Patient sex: M
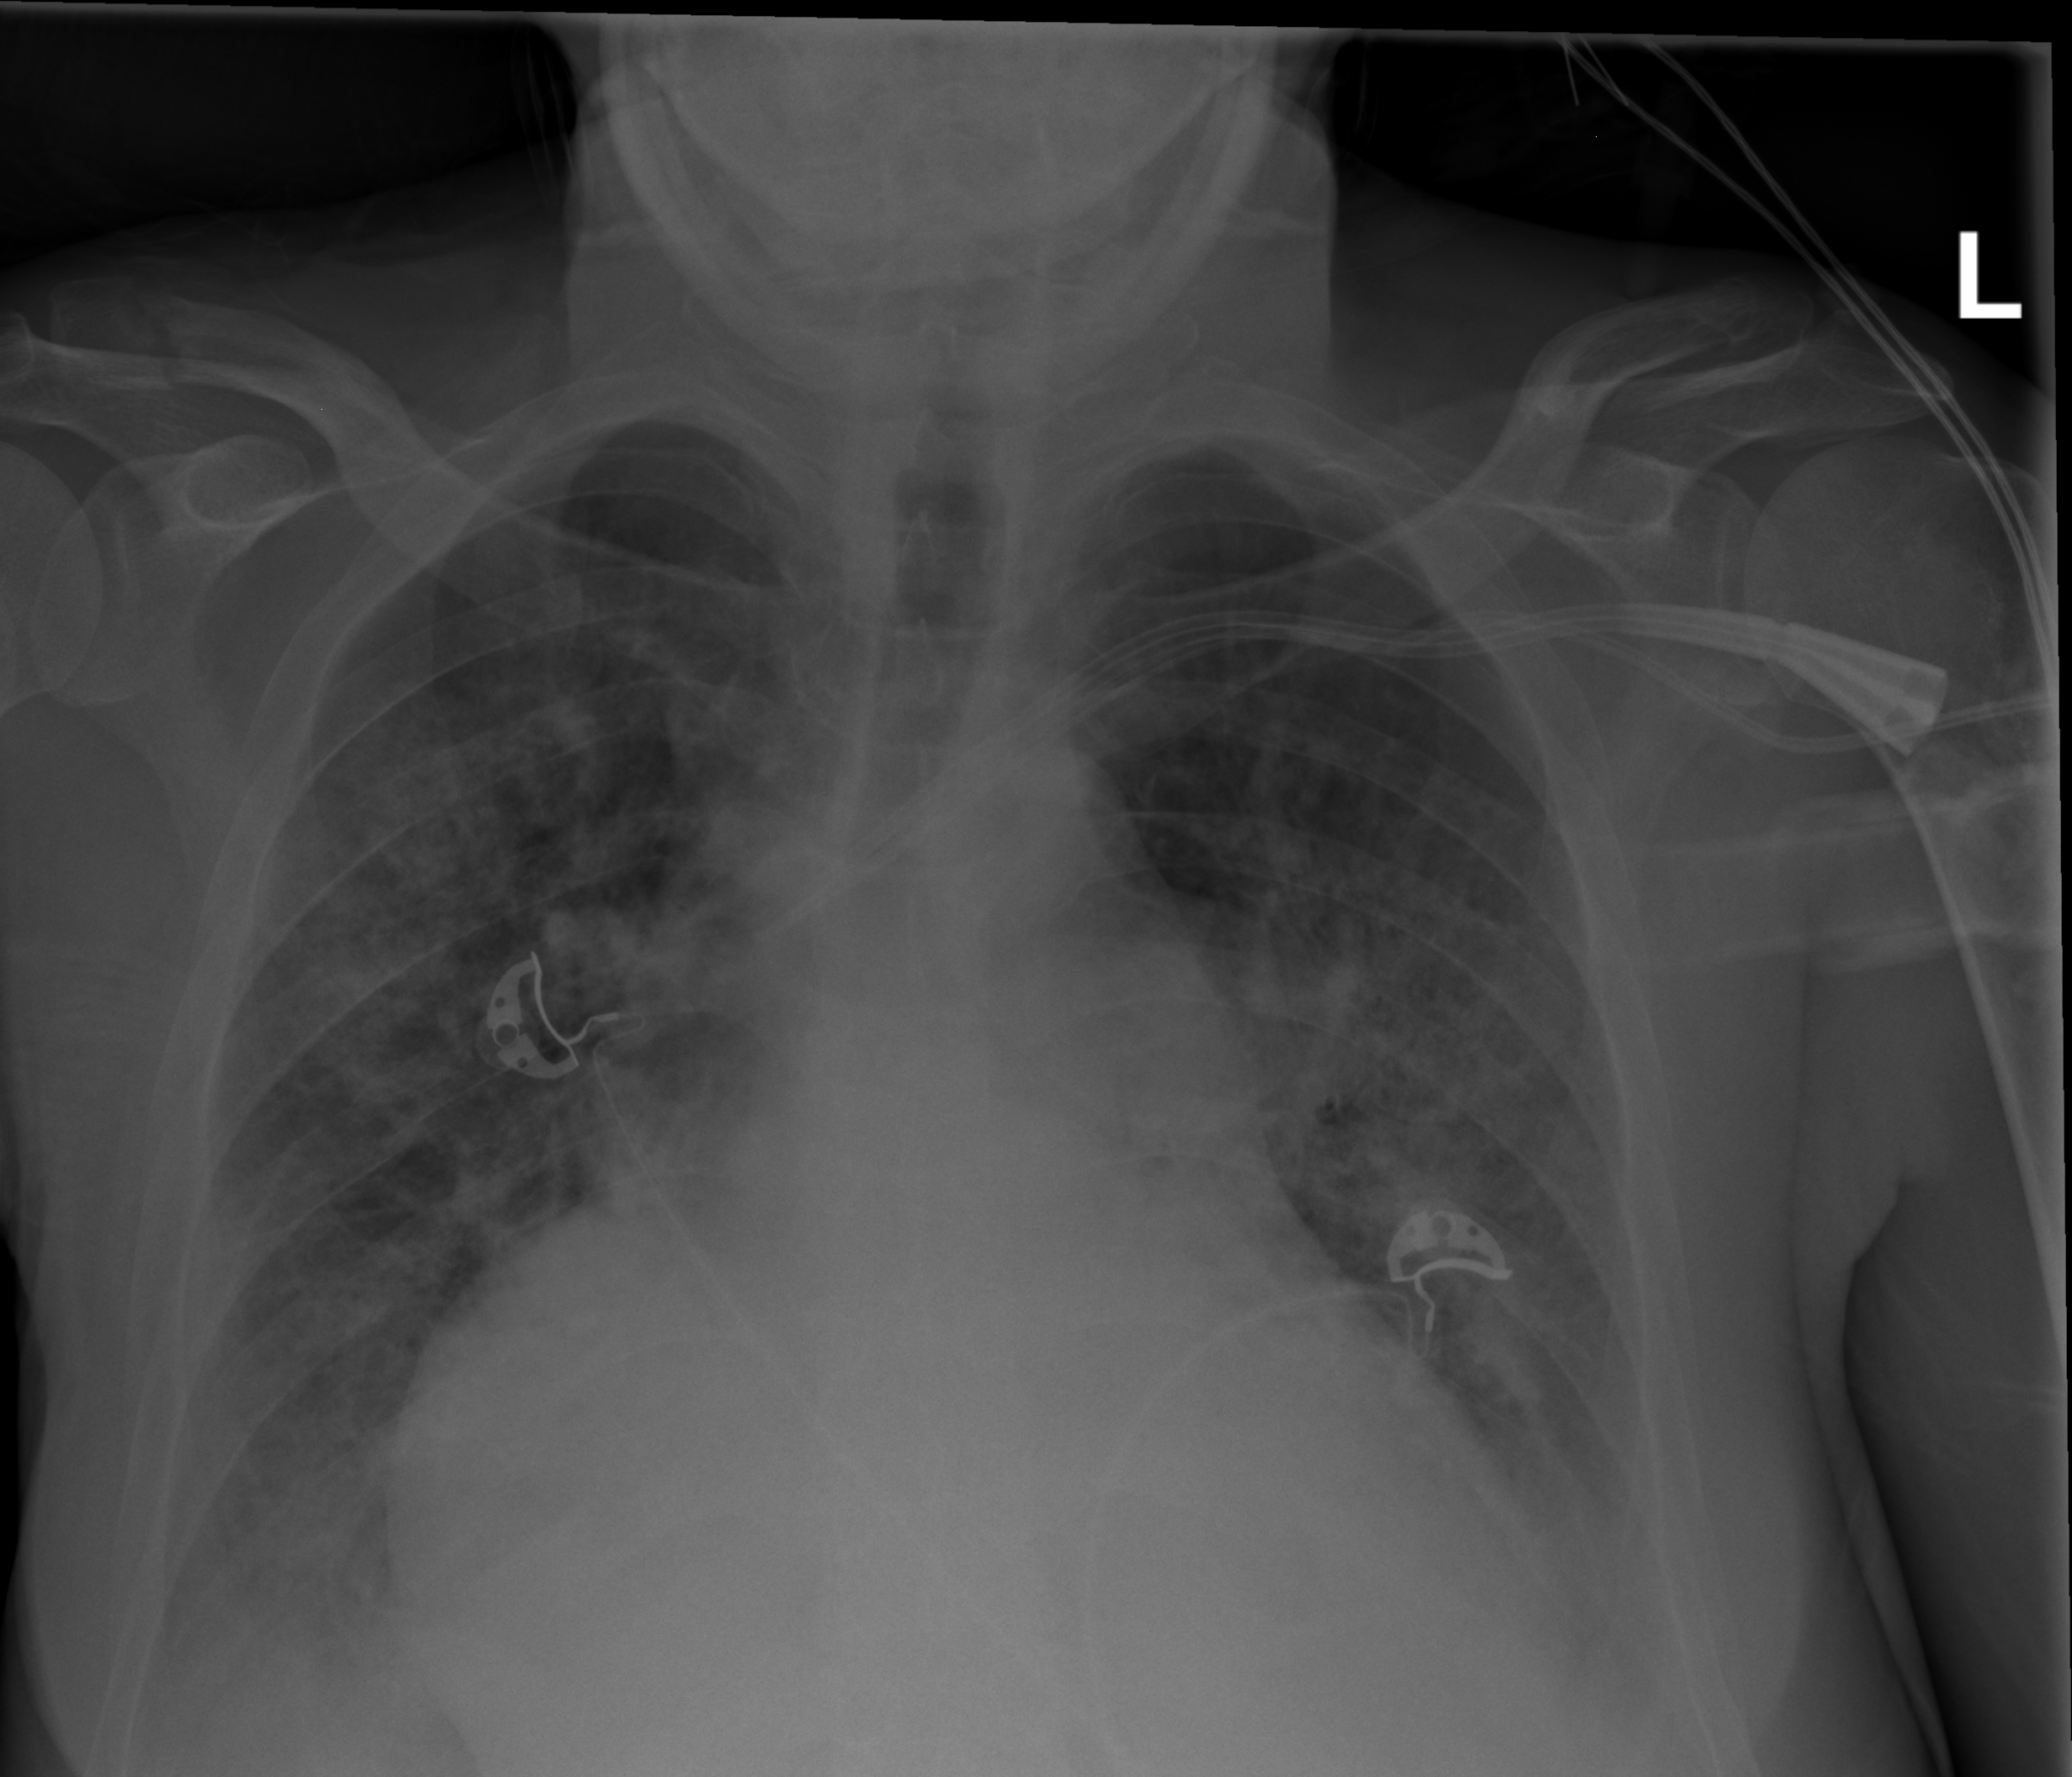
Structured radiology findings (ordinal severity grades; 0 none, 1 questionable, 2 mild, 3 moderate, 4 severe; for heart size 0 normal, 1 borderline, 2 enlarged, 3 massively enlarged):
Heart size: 2
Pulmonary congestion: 2
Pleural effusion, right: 2
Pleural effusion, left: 2
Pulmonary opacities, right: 3
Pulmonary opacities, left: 3
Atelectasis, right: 2
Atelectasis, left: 3